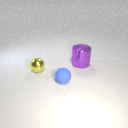
small yellow metal sphere behind small blue rubber sphere